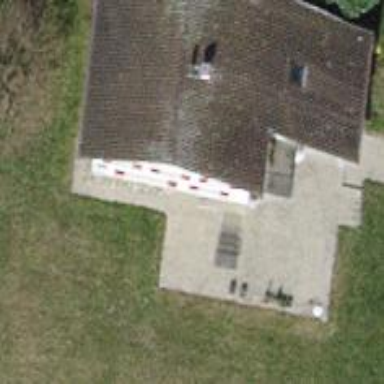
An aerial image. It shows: Farm building with gabled roof.